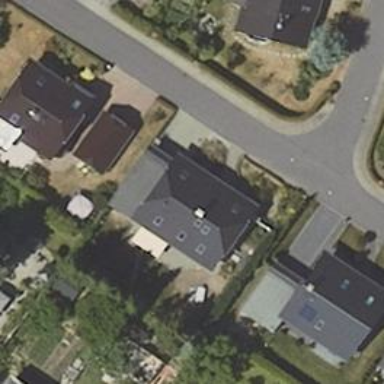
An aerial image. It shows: Simple house.